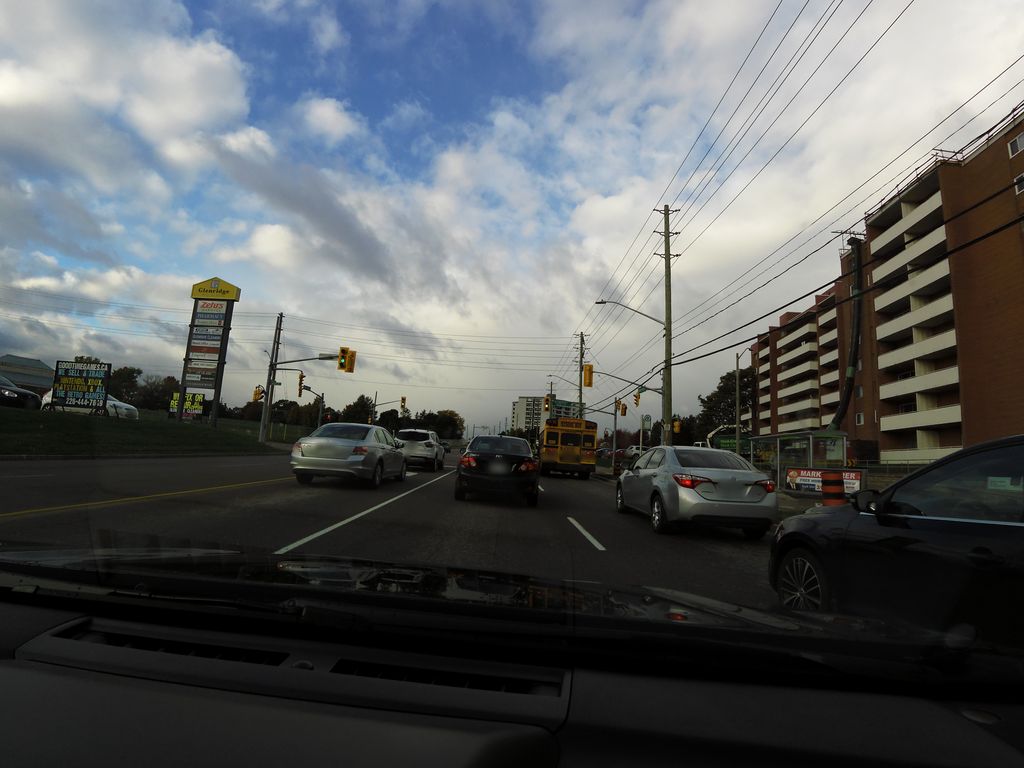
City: kitchener-waterloo